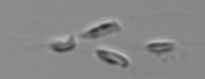
Label: Dinobryon